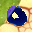
Label: 0